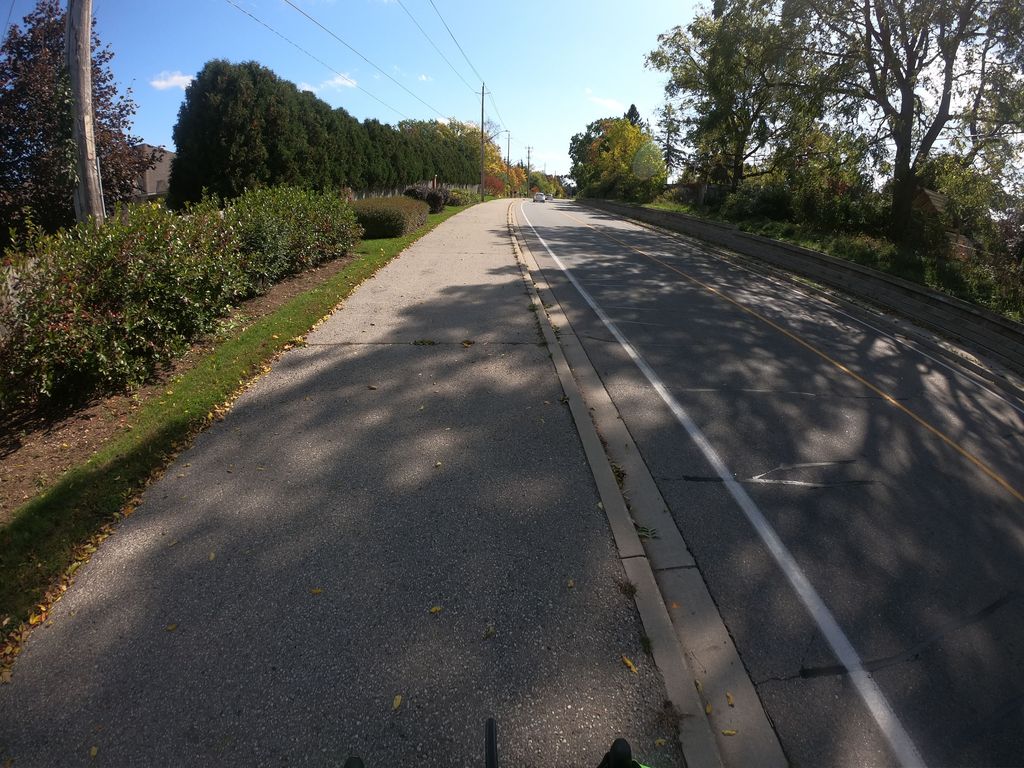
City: kitchener-waterloo